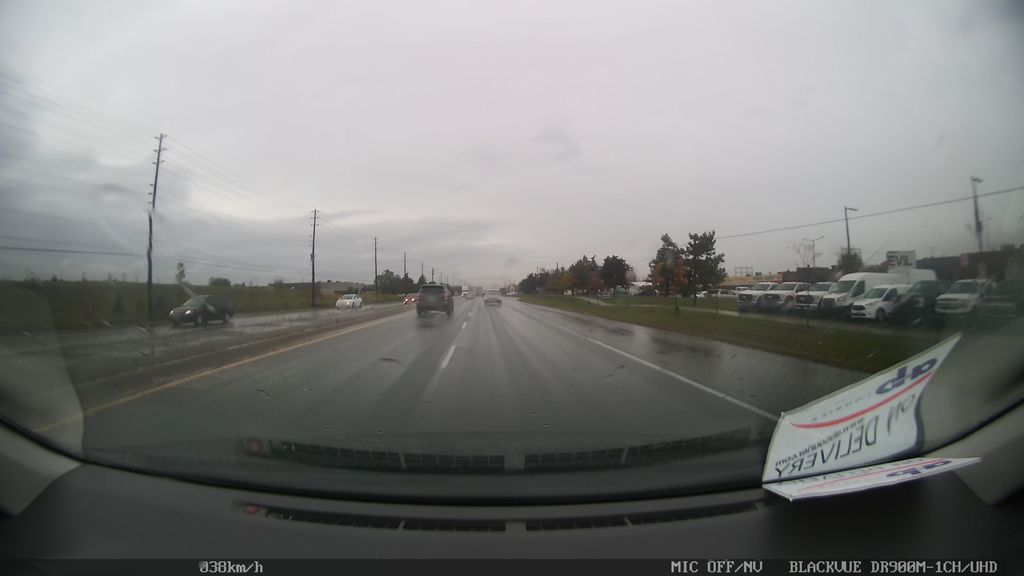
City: toronto